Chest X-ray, AP view. Patient: 49 years old, sex M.
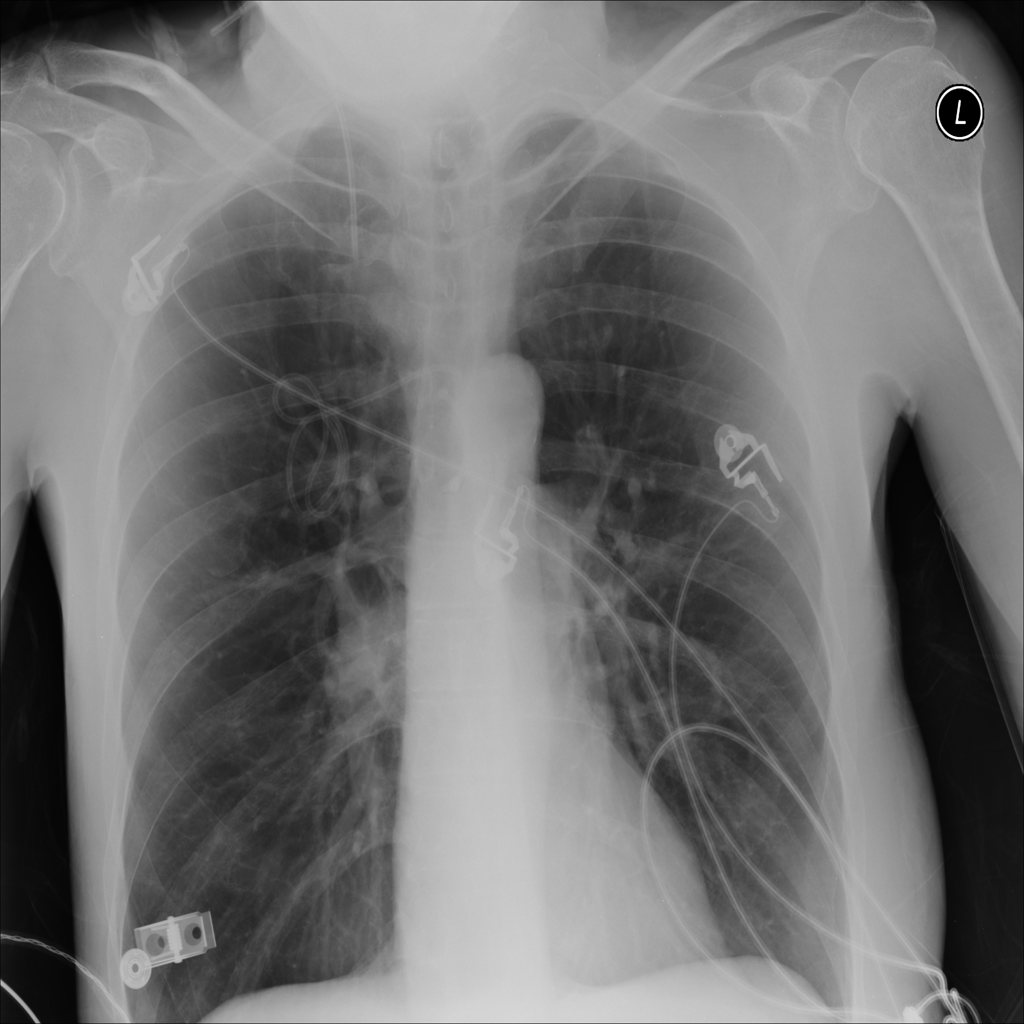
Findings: No Finding